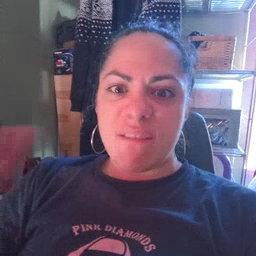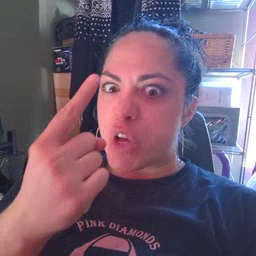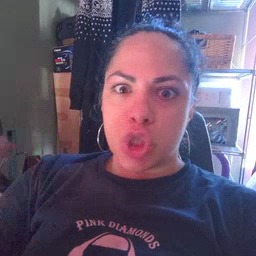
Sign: first